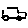
Label: car